Question: I am facing an issue trying to set up a transaction within a trigger of my view. Here is my DDL setup:
'''
CREATE TABLE entity1 (
id INT NOT NULL IDENTITY PRIMARY KEY,
attr1 INT NOT NULL,
attr2 INT NOT NULL
);
GO
CREATE TABLE entity2 (
entity1_id INT NOT NULL FOREIGN KEY REFERENCES entity1(id),
attr3 INT NOT NULL,
attr4 INT NOT NULL
);
GO
CREATE VIEW my_view AS
SELECT attr1, attr2, attr3, attr4
FROM entity1 AS e1
INNER JOIN entity2 AS e2
ON e1.id = e2.entity1_id;
GO
CREATE TRIGGER tg_my_view_ins ON my_view
INSTEAD OF INSERT AS
BEGIN
BEGIN TRY
SAVE TRANSACTION here; -- checkpoint
INSERT INTO entity1 (attr1, attr2)
SELECT attr1, attr2 FROM inserted;
INSERT INTO entity2 (entity1_id, attr3, attr4)
SELECT SCOPE_IDENTITY(), attr3, attr4 FROM inserted;
END TRY
BEGIN CATCH
ROLLBACK TRANSACTION here; -- rollback to checkpoint in case on an error
END CATCH
END
GO
'''
As you can see, I make a savepoint while in the trigger, and rollback in case of any errors (I assume that constraint errors are also handled by TRY/CATCH blocks).
The problem is, when I execute bad inserts within the transaction, trigger error handling block does not rollback:
'''
BEGIN TRY
BEGIN TRANSACTION;
-- successful insert
INSERT INTO my_view (attr1, attr2, attr3, attr4) VALUES (1,2,3,4);
SELECT * FROM entity1; -- one entity
-- i wrap the bad insert into try/catch so the error is discarded,
-- but still rolled back
BEGIN TRY
INSERT INTO my_view (attr1, attr2, attr3) VALUES (3,2,1);
END TRY
BEGIN CATCH
END CATCH;
SELECT * FROM entity1; -- should only have one entity, but has two
ROLLBACK; -- discard the whole transaction
END TRY
BEGIN CATCH
ROLLBACK; -- discard the whole transaction in case of any errors
END CATCH;
'''

I do not seem to be able to set up the trigger the way it would not create orphan records in case of an error. I have tried using 'BEGIN TRANSACTION here' and 'COMMIT TRANSACTION here' within my trigger instead of 'SAVE TRANSACTION here' as well, with no luck. What is the correct way to handle constraint erros within triggers?
The execution setup I would like to keep the way it is, if possible. I create and rollback the transaction for testing purposes. I wrap the bad insert into a try/catch block to discard the error I know should happen.
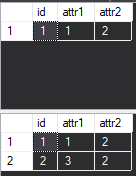
Answer: This seemingly confused behaviour can be made clear by adding error logging into your 'catch' blocks. The following modification of your test code adds error logging (and some other improvements), which shows what actually happens in the process:
'''
begin try
begin transaction;
INSERT INTO dbo.my_view (attr1, attr2, attr3, attr4) VALUES (1,2,3,4);
SELECT * FROM dbo.entity1;
BEGIN TRY
INSERT INTO dbo.my_view (attr1, attr2, attr3) VALUES (3,2,1);
END TRY
BEGIN CATCH
-- Logging - inner CATCH
select 'Inner', @@trancount, error_number(), error_message(), error_procedure(), error_line();
END CATCH;
select * from dbo.entity1;
rollback;
end try
begin catch
-- Logging - outer CATCH
select 'Outer', @@trancount, error_number(), error_message(), error_procedure(), error_line();
-- Conditional rollback, because some errors always terminate the transaction
if @@trancount > 0
rollback;
end catch;
'''
If you run this code with your trigger intact, you will see an error caught by the inner 'CATCH':
> 3931The current transaction cannot be committed and cannot be rolled
back to a savepoint. Roll back the entire transaction.
Searching by the error number leads to <URL> with a similar question. In his answer, Rutzky shows that the culprit of this behaviour is the 'XACT_ABORT' session option which is apparently set to 'ON' for triggers by default. If your intent is to pursue your trigger-based architecture, then turning this option off inside your trigger will help:
'''
create or alter trigger dbo.tg_my_view_ins
on dbo.my_view
instead of insert as
-- Implicitly set to ON in triggers by default; makes error handling impossible
set xact_abort off;
begin try
save transaction here;
INSERT INTO dbo.entity1 (attr1, attr2)
SELECT attr1, attr2 FROM inserted;
INSERT INTO dbo.entity2 (entity1_id, attr3, attr4)
SELECT e.id, attr3, attr4
FROM inserted i
-- The actual JOIN condidions should reference a natural key in the master table.
-- This is just an example.
inner join dbo.entity1 e on e.attr1 = i.attr1 and e.attr2 = i.attr2;
end try
begin catch
if @@trancount > 0
rollback transaction here;
end catch;
return;
GO
'''
(Again, I have corrected several other issues with your code.)